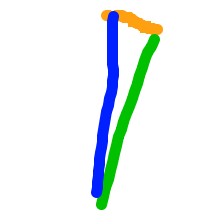
Shape: triangle